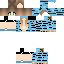
A female human skin with pale skin, wearing blonde long hair dressed in a blue tshirt and blue pants, featuring a closed mouth.